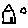
Label: house